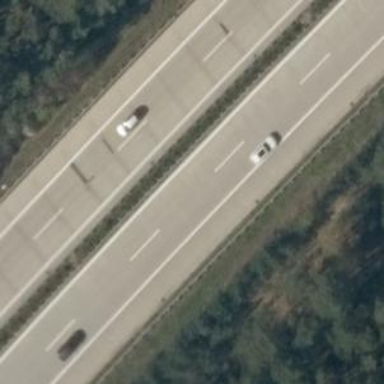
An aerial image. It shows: Motorway with concrete surface.